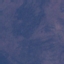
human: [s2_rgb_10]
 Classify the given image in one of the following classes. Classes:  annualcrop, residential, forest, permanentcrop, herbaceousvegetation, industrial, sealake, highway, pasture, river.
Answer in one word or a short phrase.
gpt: HerbaceousVegetation